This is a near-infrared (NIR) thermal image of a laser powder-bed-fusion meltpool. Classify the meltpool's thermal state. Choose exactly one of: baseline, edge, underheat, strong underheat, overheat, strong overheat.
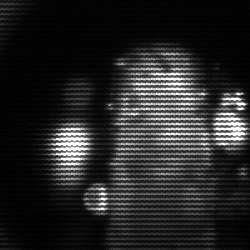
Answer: strong underheat